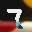
Label: 7